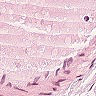
Metastatic tissue present: no